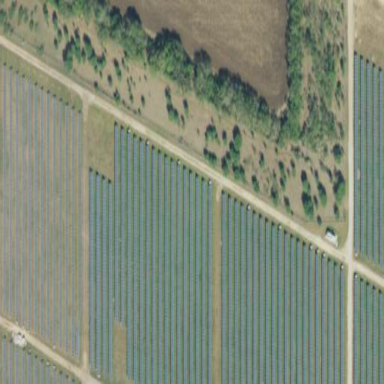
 consisting of solar photovoltaic panels."